Question: The picture shows the balloon popping problem. You need to pop all the balloons in a certain order. The reward for a popped balloon is the product of itself and the values on the left and right balloons. If there is no balloon on the left or right, multiply the value of the balloon on the left or right by 1. You need only find the total maximum reward. Give me the number.
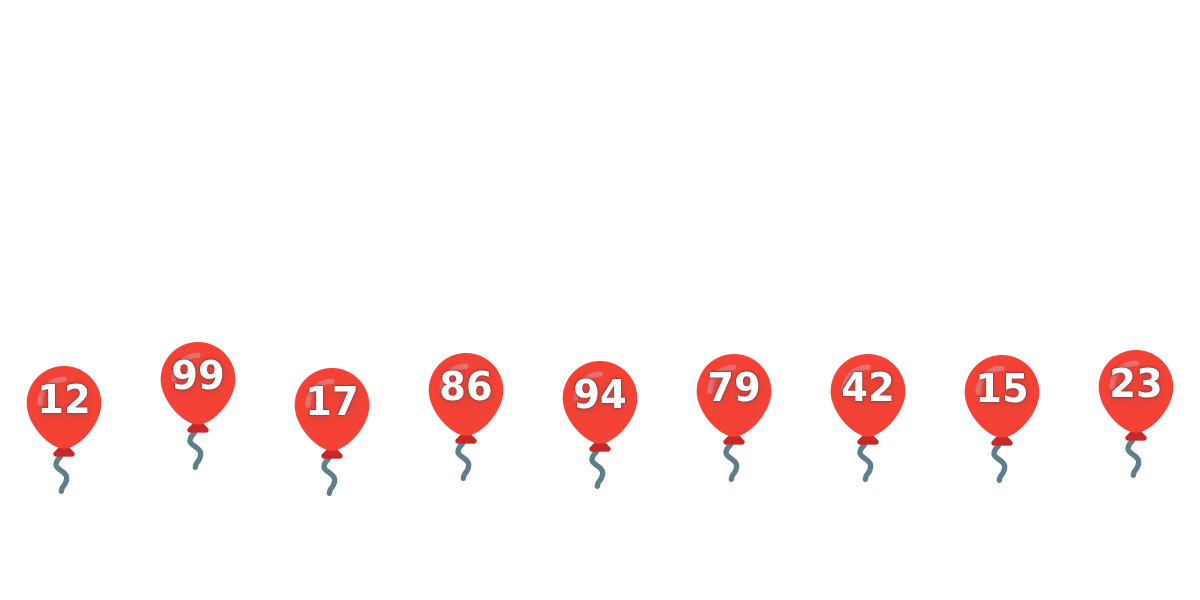
Answer: 2146457